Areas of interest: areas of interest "Funeral Home"
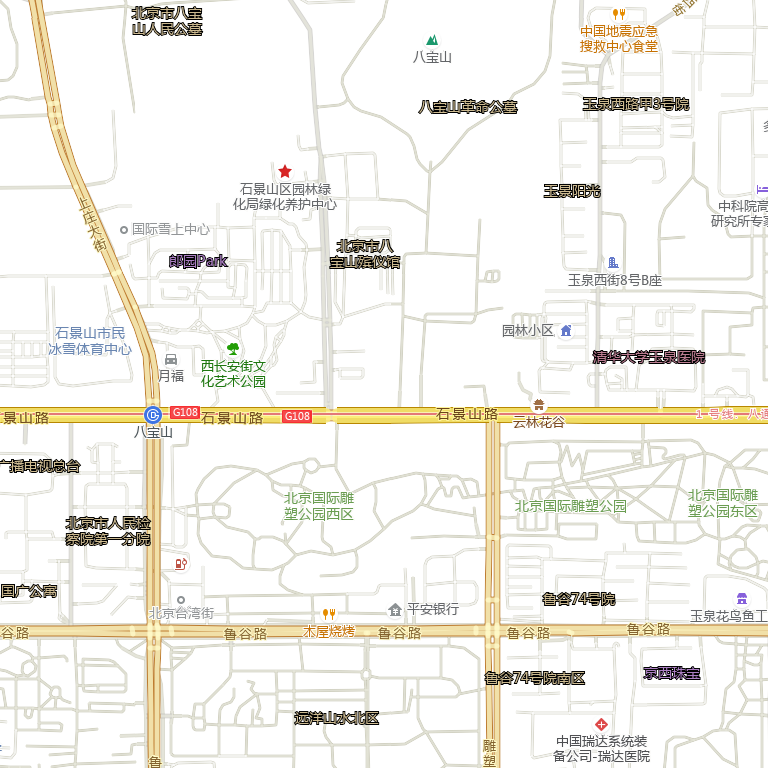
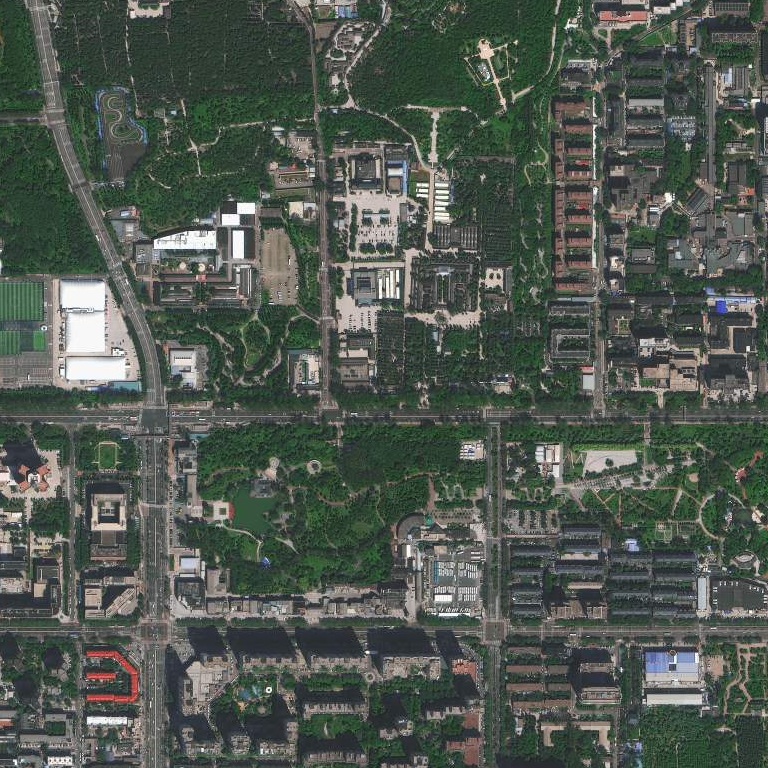